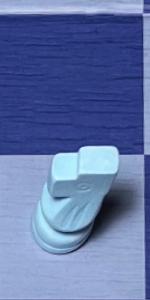
Label: Knight_White